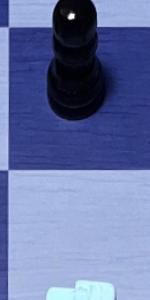
Label: Empty